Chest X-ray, AP view. Patient: 56 years old, sex F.
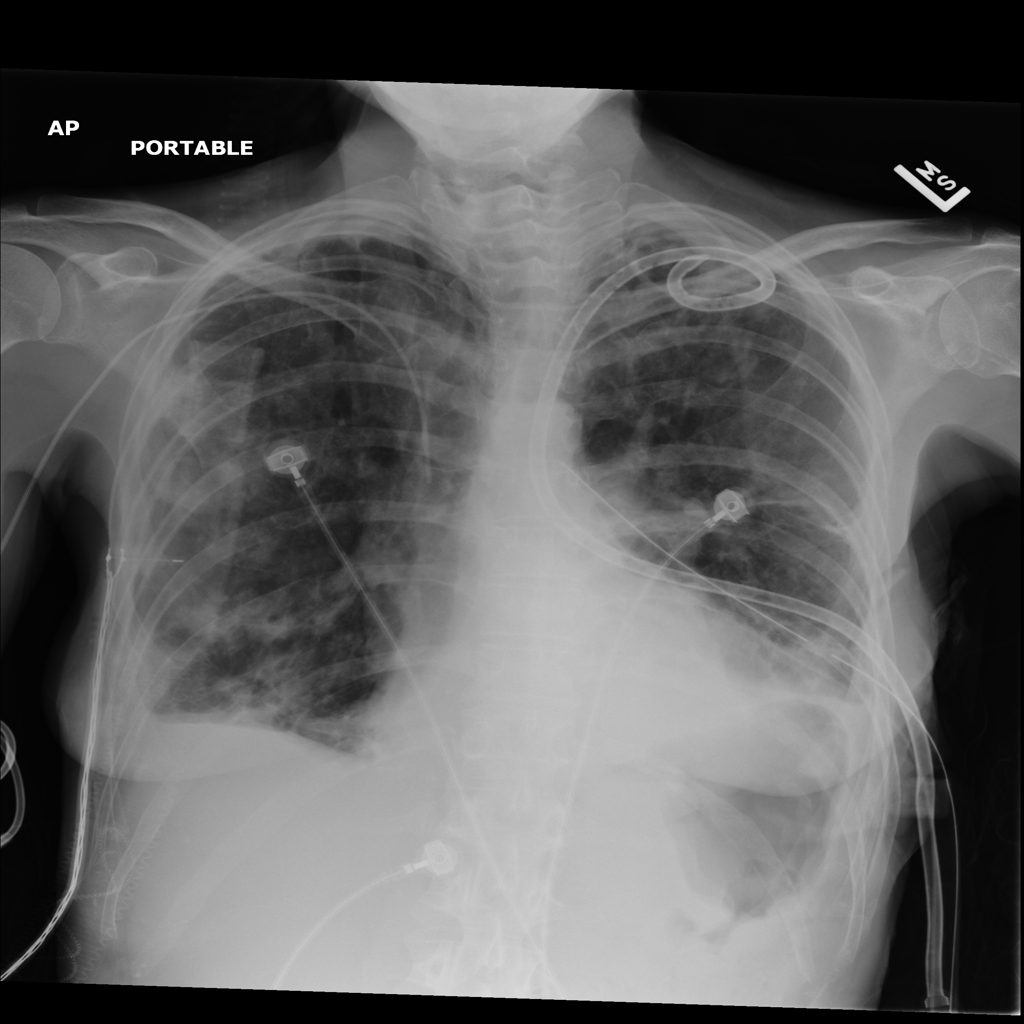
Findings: Infiltration, Pneumothorax